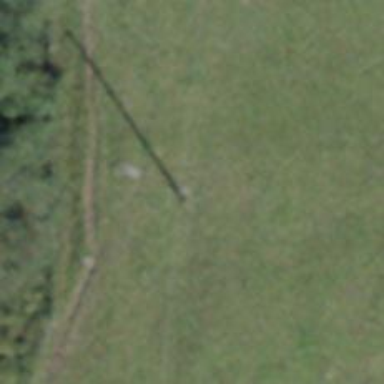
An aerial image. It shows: Minor power line.